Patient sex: F
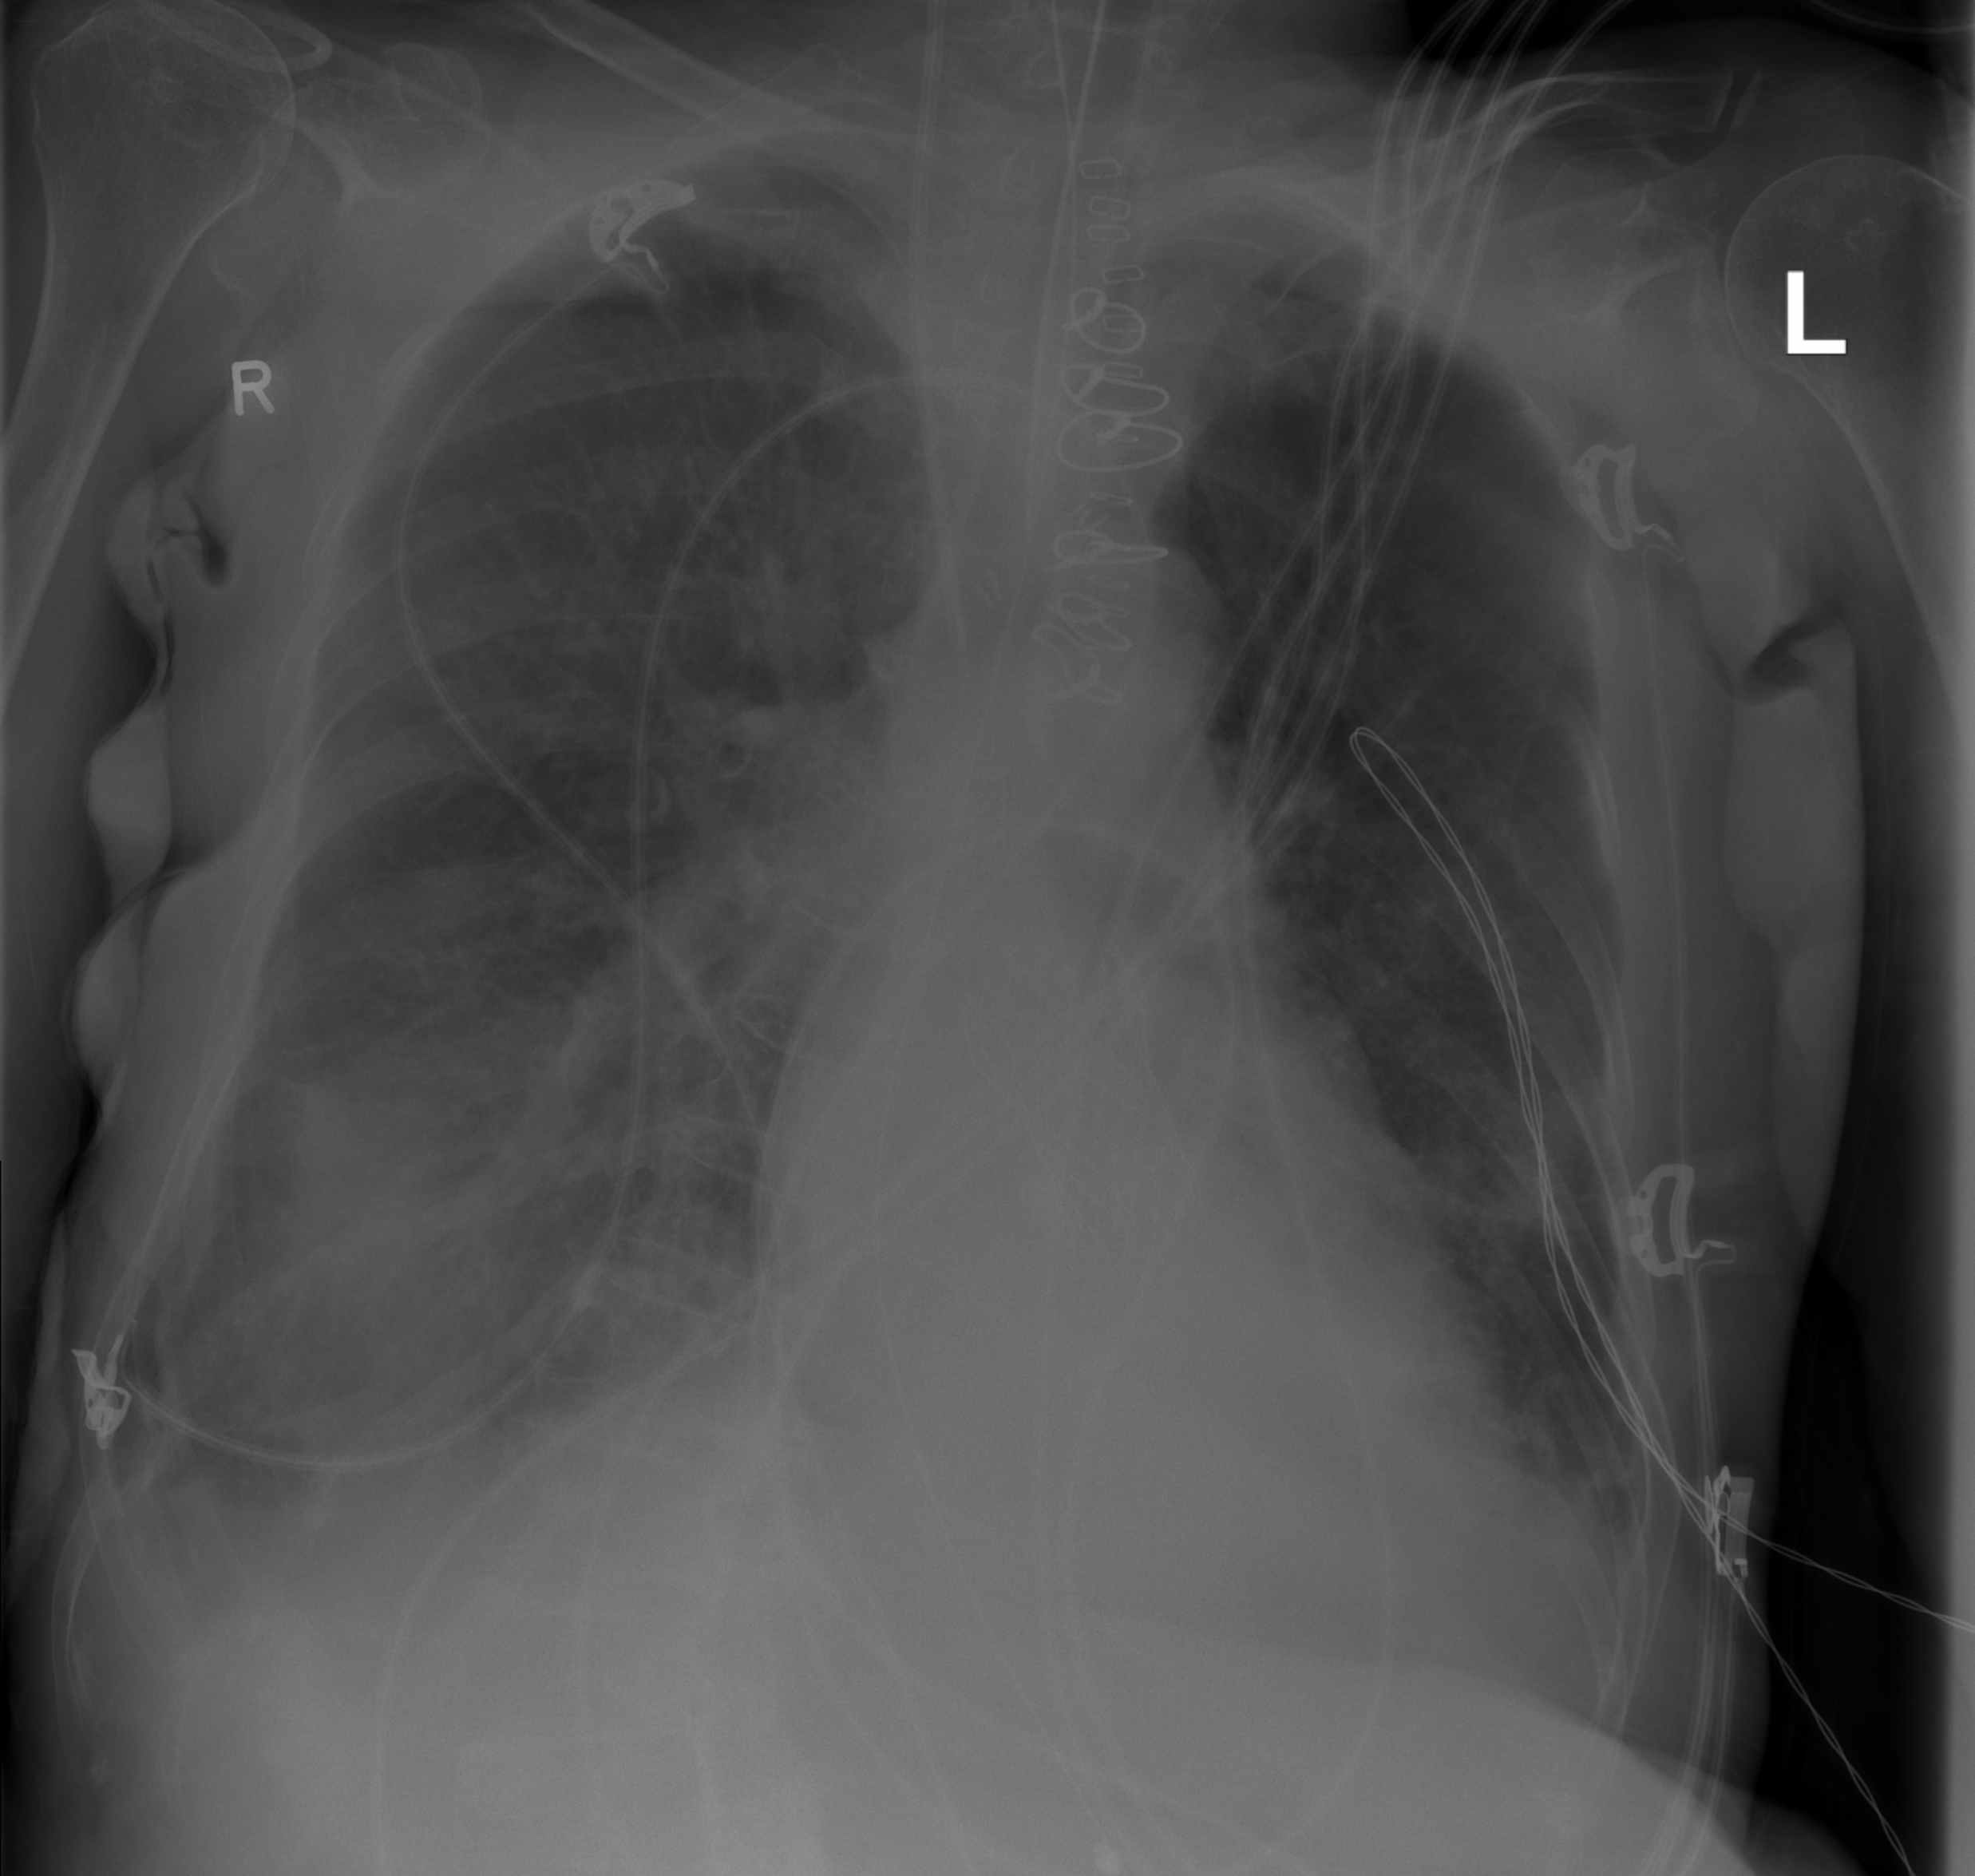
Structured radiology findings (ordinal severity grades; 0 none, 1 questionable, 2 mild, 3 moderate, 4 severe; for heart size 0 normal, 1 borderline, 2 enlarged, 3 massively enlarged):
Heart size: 2
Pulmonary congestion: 2
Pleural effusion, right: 2
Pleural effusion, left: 0
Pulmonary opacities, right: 3
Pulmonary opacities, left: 0
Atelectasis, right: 2
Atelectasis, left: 2